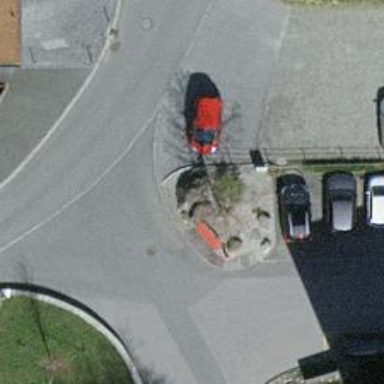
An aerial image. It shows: Bench.